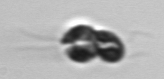
Label: Corymbellus